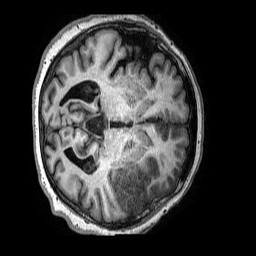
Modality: T1w
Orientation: axial
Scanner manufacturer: philips
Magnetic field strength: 3 T
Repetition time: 0.00669 s
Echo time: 0.002999 s